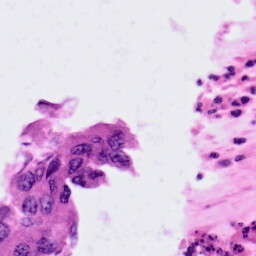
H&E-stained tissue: Colon